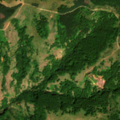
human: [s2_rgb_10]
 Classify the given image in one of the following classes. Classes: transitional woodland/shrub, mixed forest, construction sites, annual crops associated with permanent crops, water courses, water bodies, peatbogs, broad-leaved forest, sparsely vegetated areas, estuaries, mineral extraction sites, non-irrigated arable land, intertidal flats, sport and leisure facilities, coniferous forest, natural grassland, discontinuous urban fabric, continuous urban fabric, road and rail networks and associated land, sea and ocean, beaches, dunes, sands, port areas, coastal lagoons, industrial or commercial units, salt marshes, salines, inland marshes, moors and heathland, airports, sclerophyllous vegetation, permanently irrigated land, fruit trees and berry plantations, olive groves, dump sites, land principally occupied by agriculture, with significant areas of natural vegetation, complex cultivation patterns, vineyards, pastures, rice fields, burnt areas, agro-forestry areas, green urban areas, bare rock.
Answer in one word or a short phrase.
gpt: broad-leaved forest, coniferous forest, natural grassland, transitional woodland/shrub